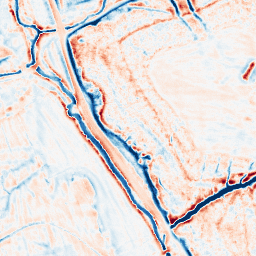
Category: edge_preserving
Decomposition family: bilateral
Decomposition parameters: d: 15
sigma_color: 75
sigma_space: 150
Upsampling method: sinc_hamming
Upsampling parameters: scale: 2
kernel_size: 16
Upsampling scale: 2